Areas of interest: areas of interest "Scenic Spot"
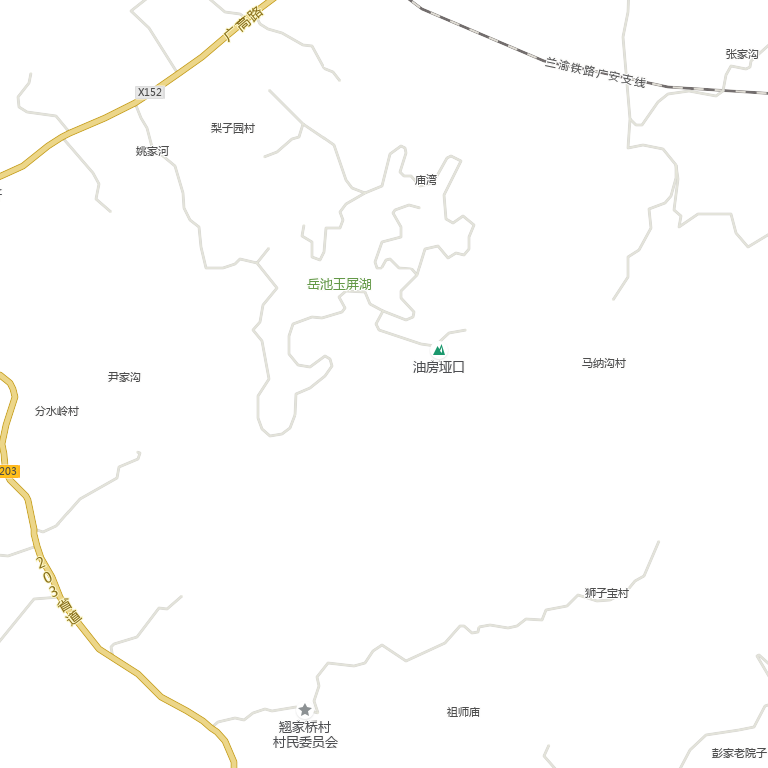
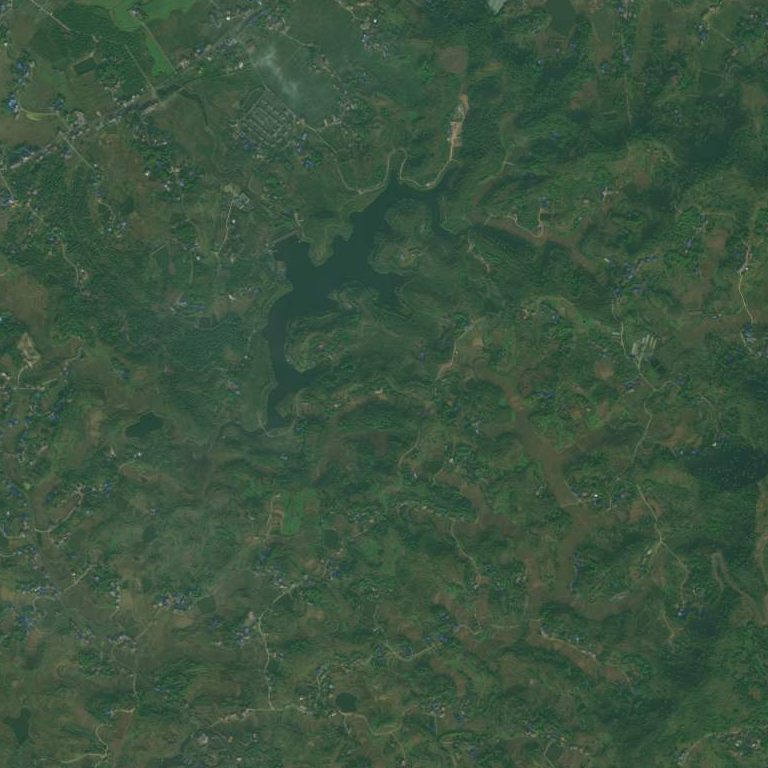